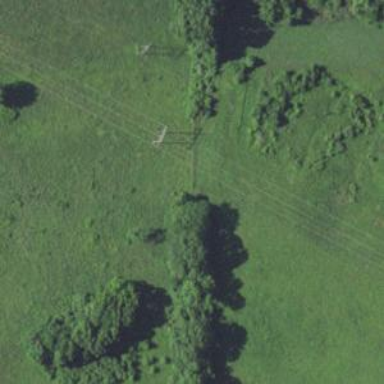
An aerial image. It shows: H-frame designed tower for power lines.